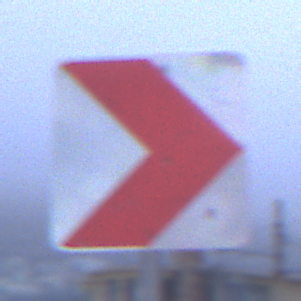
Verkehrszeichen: RichtungstafelnInKurvenKleinLinks
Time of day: SunriseSunset
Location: Outdoor (Urban)
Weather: Overcast
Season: NotSpecified
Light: Natural